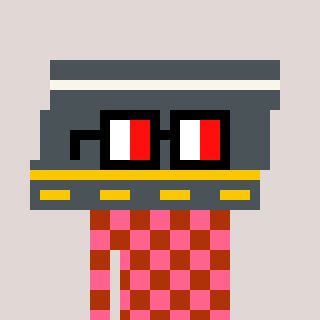
a pixel art character with square glasses with black frames and red eyes, a road-shaped head and a hotbrown-colored body on a warm background